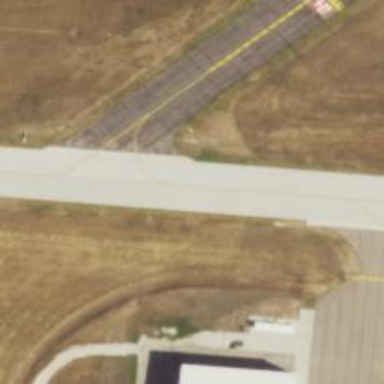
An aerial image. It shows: View of taxiway at the airport.